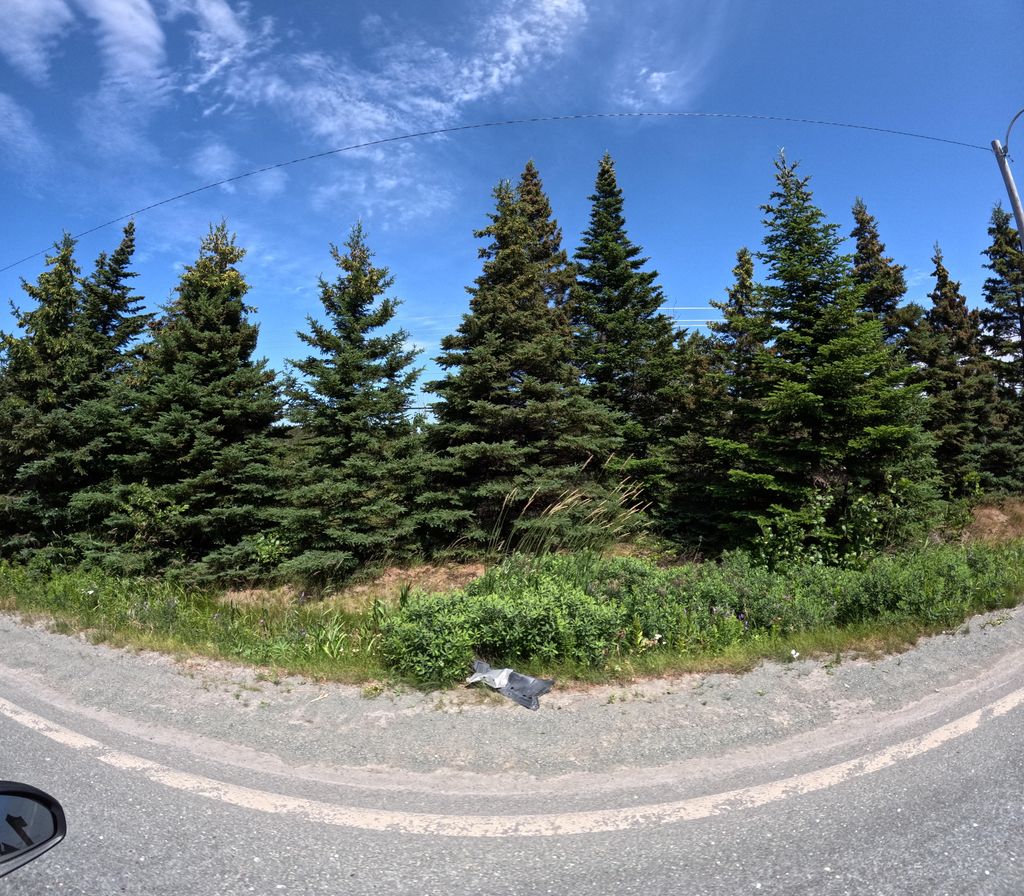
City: st_johns